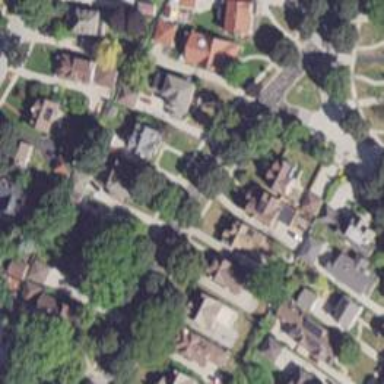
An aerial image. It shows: Residential road with separate sidewalk.